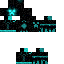
A female skeleton skin with dark skin, wearing brown bald dressed in a blue hoodie and black pants, featuring a closed mouth.